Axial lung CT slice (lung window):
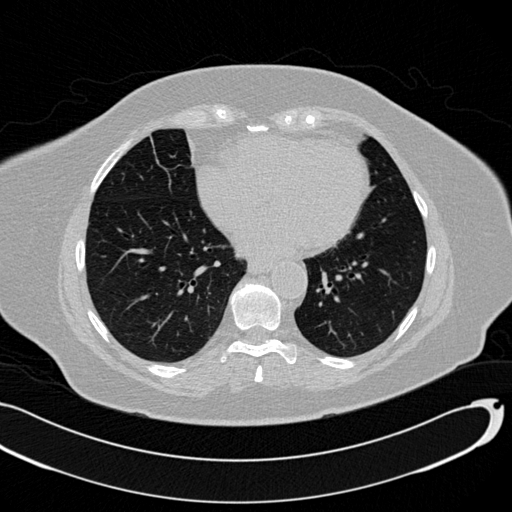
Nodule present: no